Question: This is how my web page looks like:

is a web user control, which contains textboxes for product name and note plus some additional controls.
is also a web user control, which contains textboxes for quantity and price plus some additional controls.
The user can dynamically add QuantityView's and PositionView's to the page. This happens this way:
- - -
This all works pretty smooth, but what is the best method to parse this mess after postback? For example the QuantityView contains the textbox txtQuantity and in Request.Form collection I get these values for quantities:
- - -
In reallity position 1 contains quantities 1 and 2, and position 2 contains quantities 3 and 4, but the Request.Form is a mess...
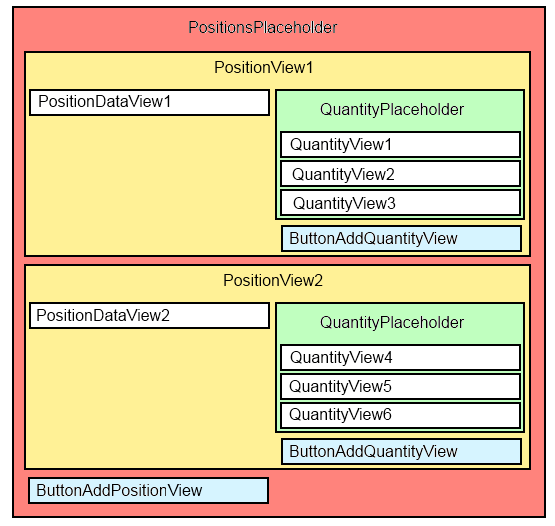
Answer: Thought i could post comments!
Anyway, are you sure form variable names are not repeating? Especially ctl00$txtQuantity.
If txtQuantity names could be made slightly unique like txtPositionViewQuantity or txtQuantityViewQuantity (for each sub section), you could access those control's data via jquery and create for example a JSON object. This will keep your server round trips light.